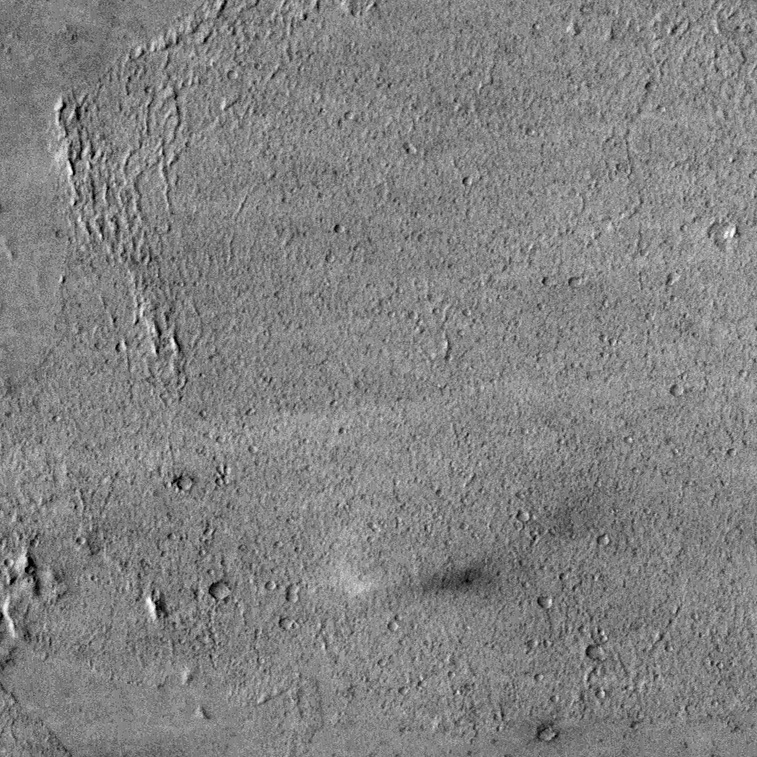
Label: dustdevil